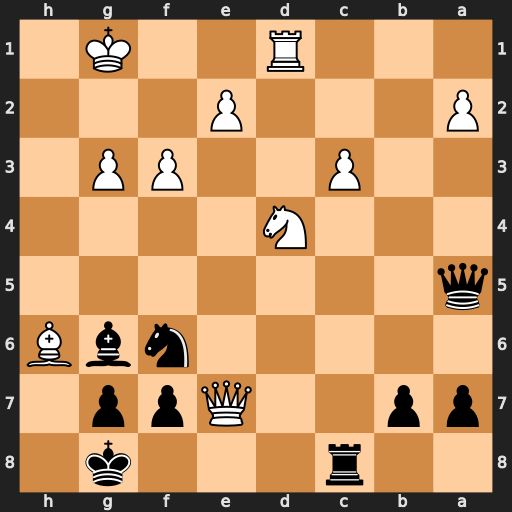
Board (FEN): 2r3k1/pp2Qpp1/5nbB/q7/3N4/2P2PP1/P3P3/3R2K1
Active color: b
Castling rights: -
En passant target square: -
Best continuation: Re8 Qb4 Qxb4 cxb4 gxh6